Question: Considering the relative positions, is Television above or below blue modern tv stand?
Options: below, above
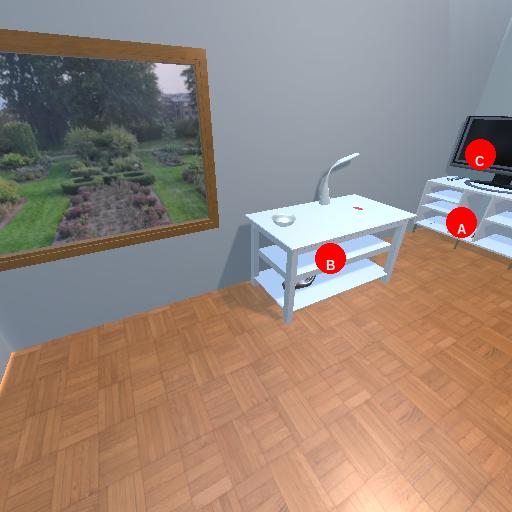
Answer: below